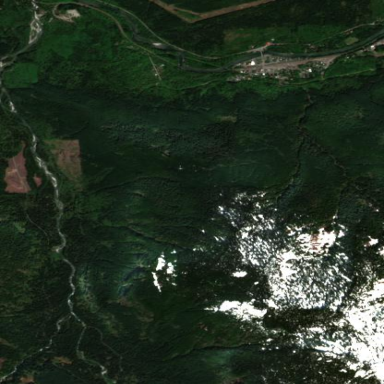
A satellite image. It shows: Evergreen woodland.